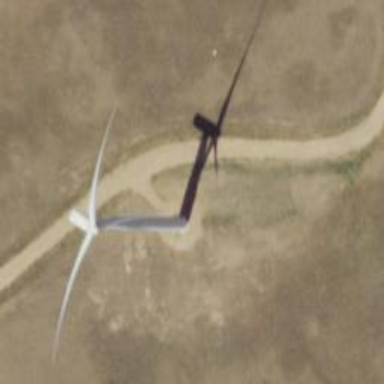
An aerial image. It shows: Wind generator in the form of horizontal axis wind turbine.